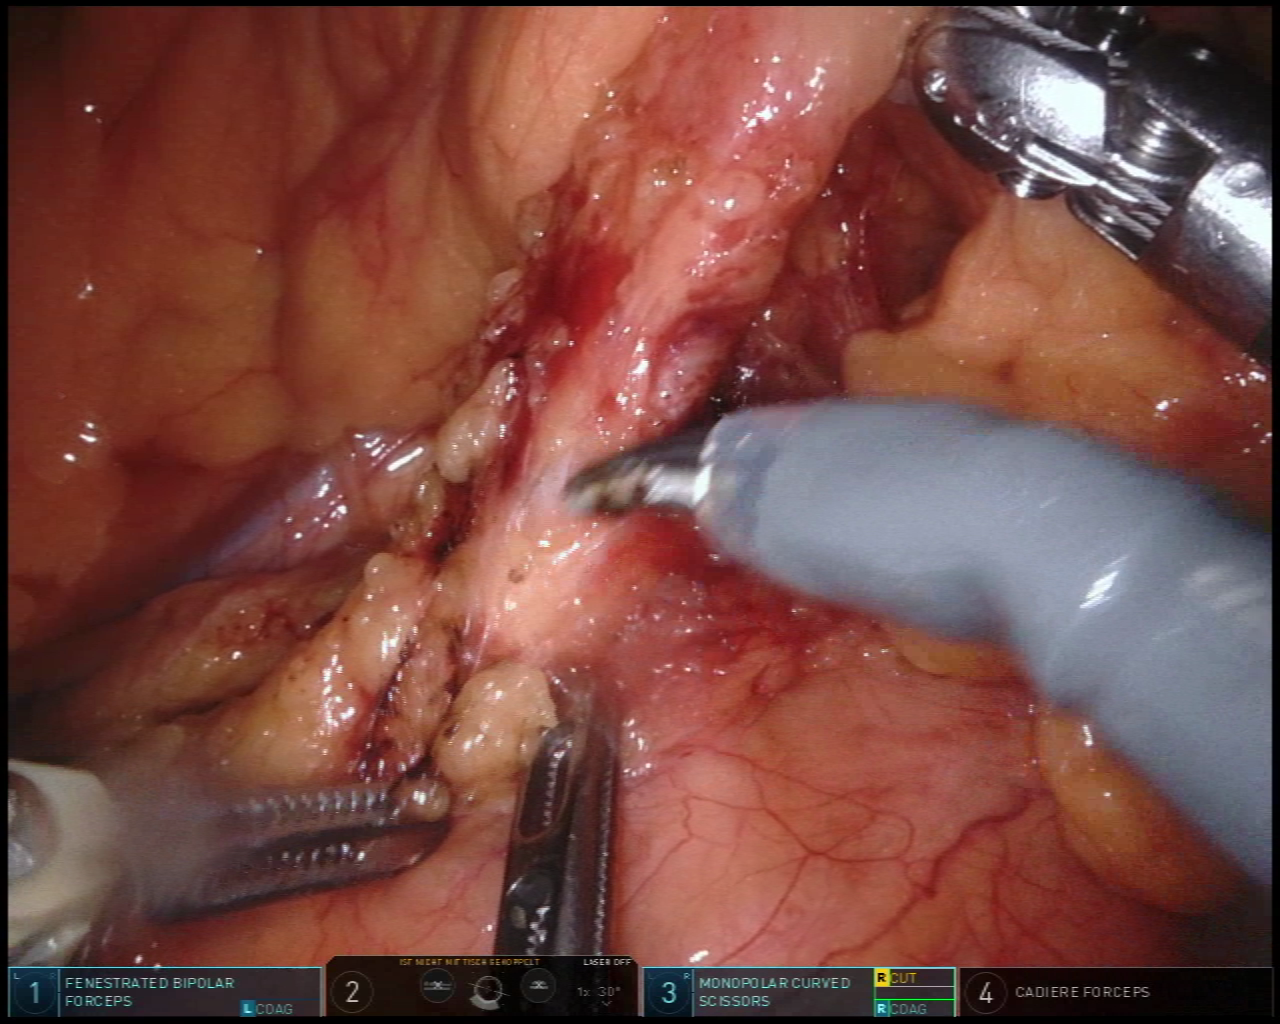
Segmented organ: intestinal_veins
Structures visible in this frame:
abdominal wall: no
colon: no
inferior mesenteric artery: yes
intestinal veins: yes
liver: no
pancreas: no
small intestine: no
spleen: no
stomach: no
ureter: no
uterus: no
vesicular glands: no